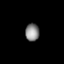
Tissue: lung
Cell type: Smooth muscle cells
Senescence score: 0.6218
Nuclear area (px): 241
Mean DAPI intensity: 135.124